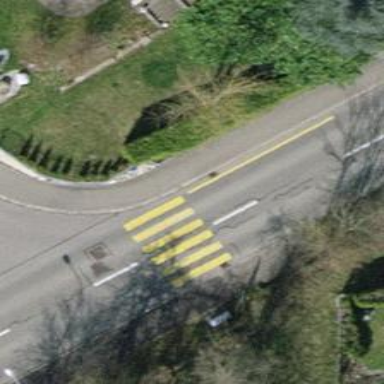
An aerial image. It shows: Marked road crossing.